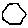
Label: hexagon